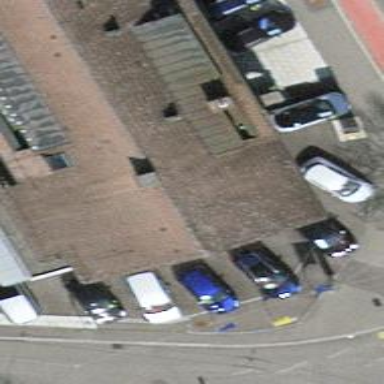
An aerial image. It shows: Car shop.